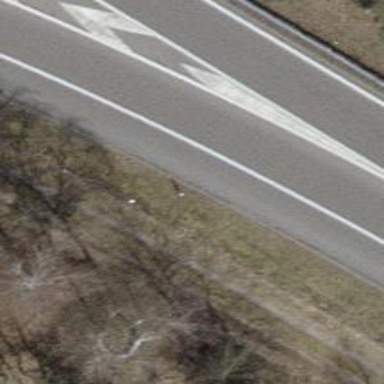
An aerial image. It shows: Asphalt motorway link.